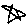
Label: star